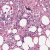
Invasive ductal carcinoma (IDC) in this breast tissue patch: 0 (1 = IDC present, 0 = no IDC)